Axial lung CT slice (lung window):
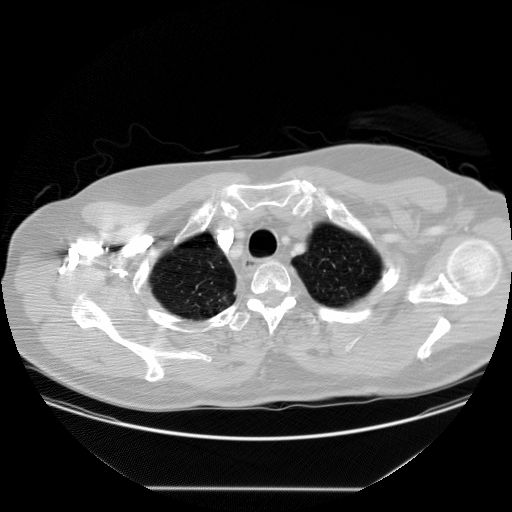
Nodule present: no